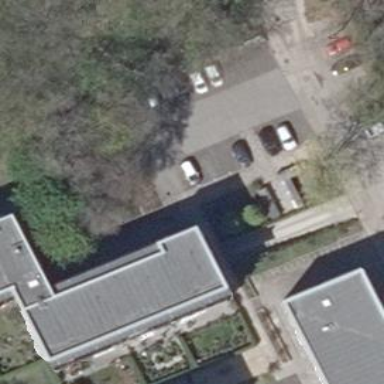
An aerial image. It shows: Parking entrance.